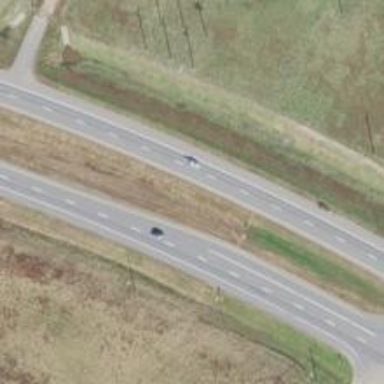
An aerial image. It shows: Primary highway.